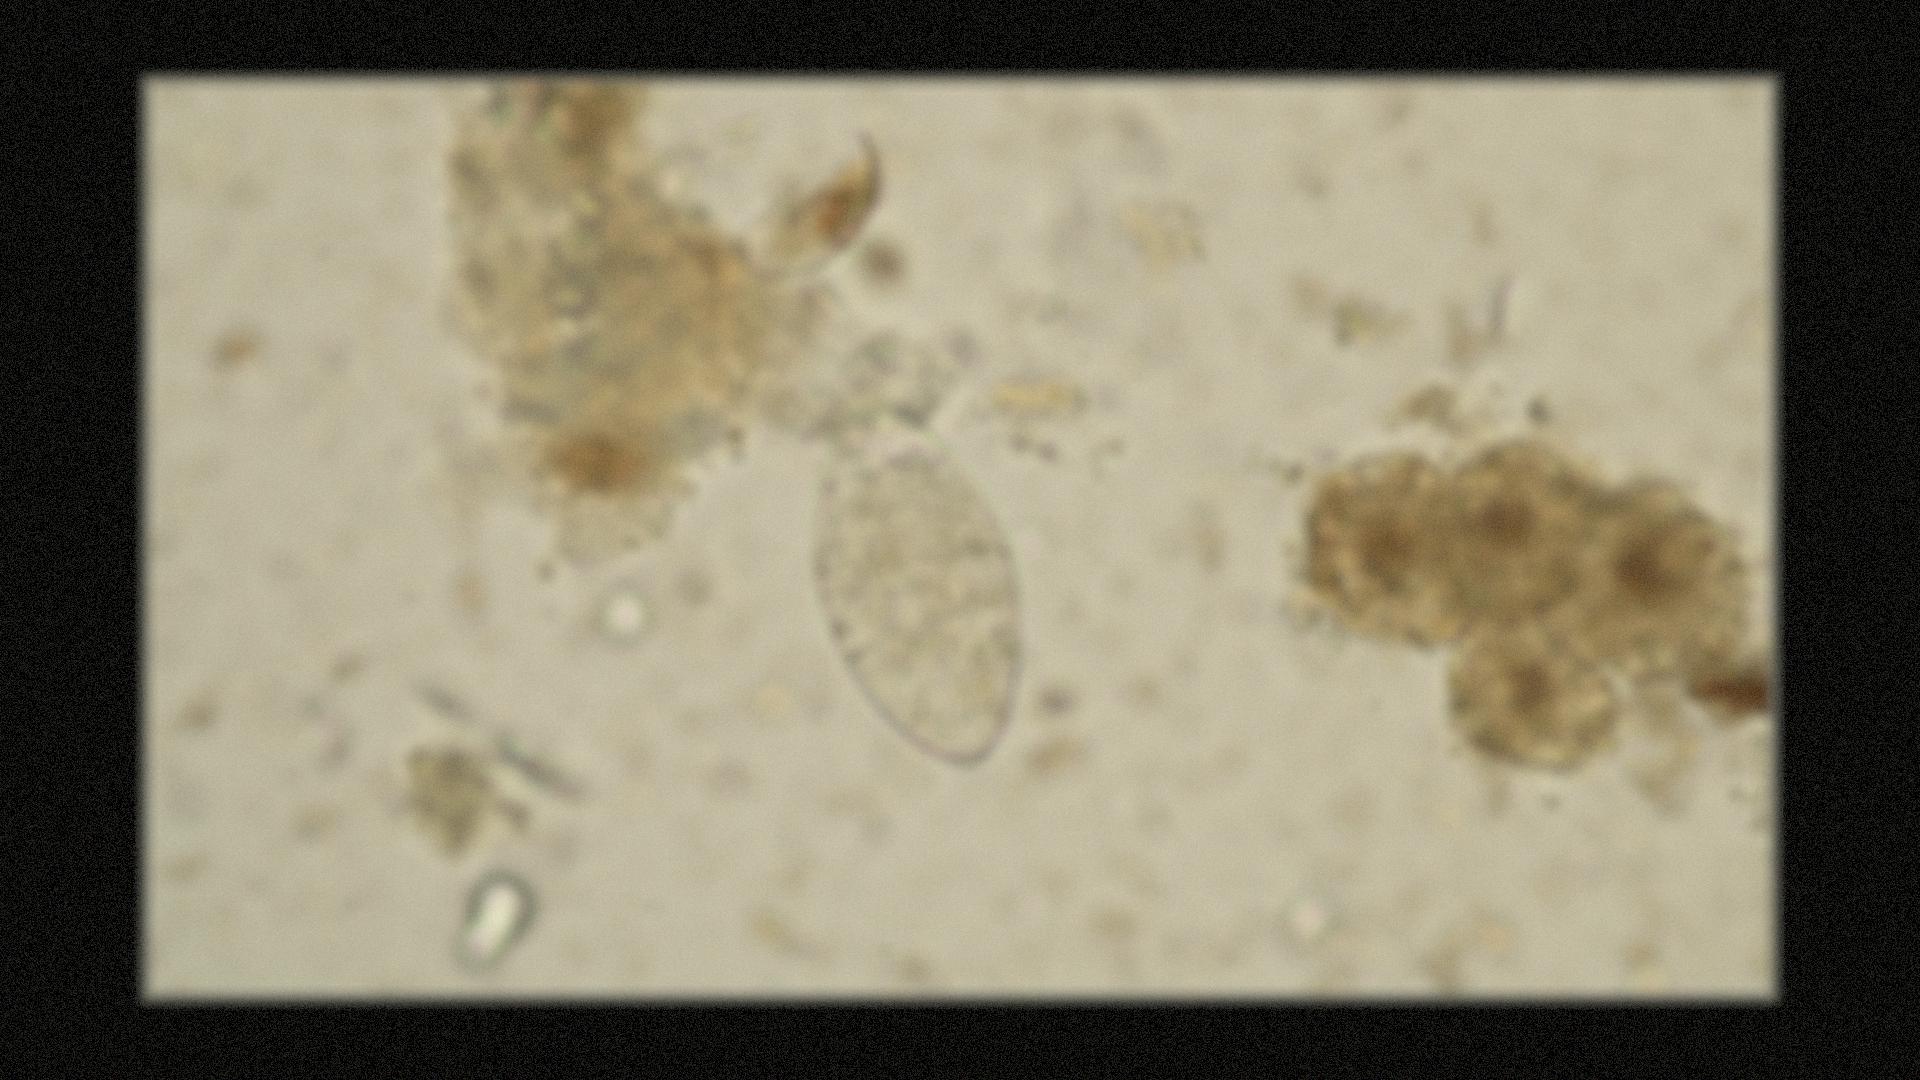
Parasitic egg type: Fasciolopsis buski